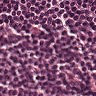
Metastatic tissue present: no